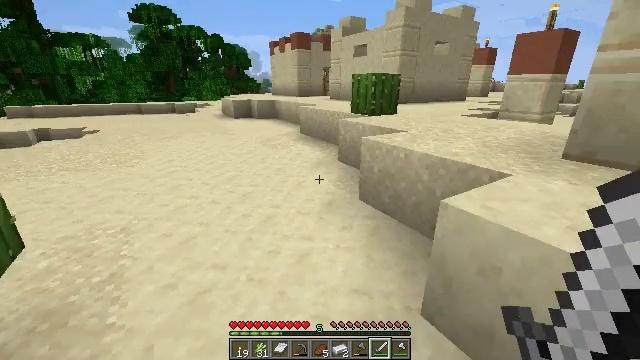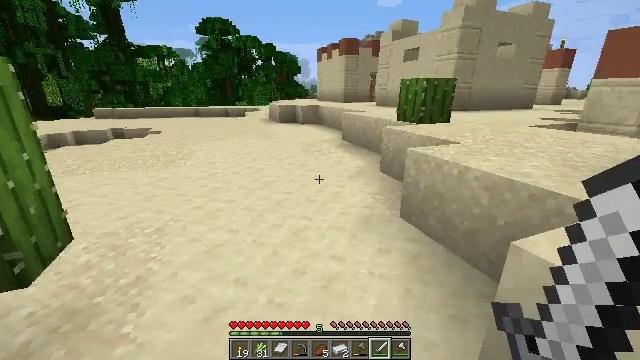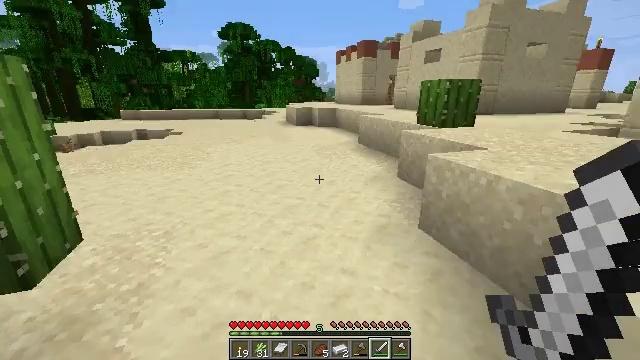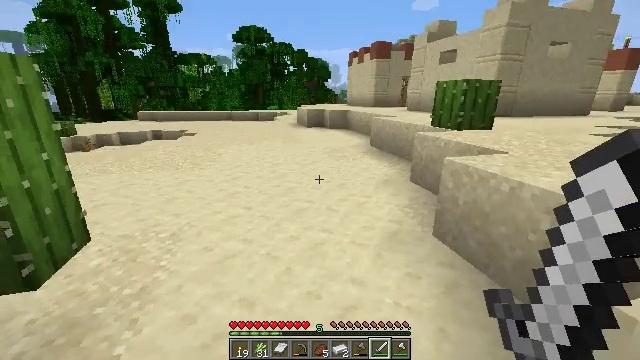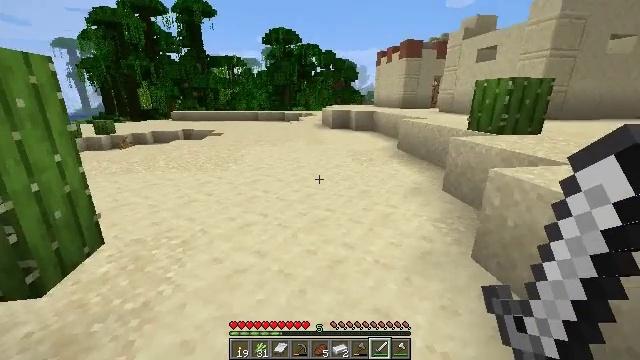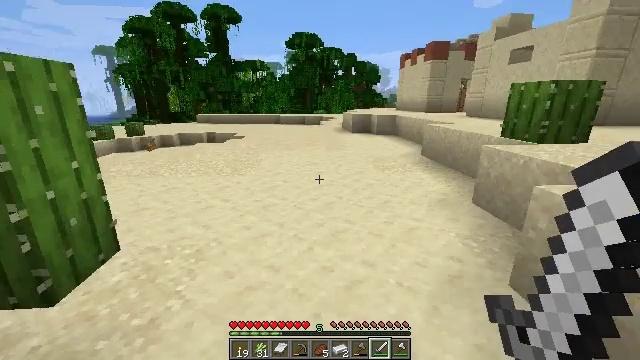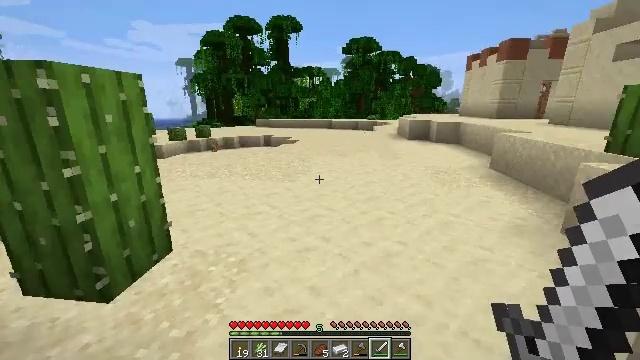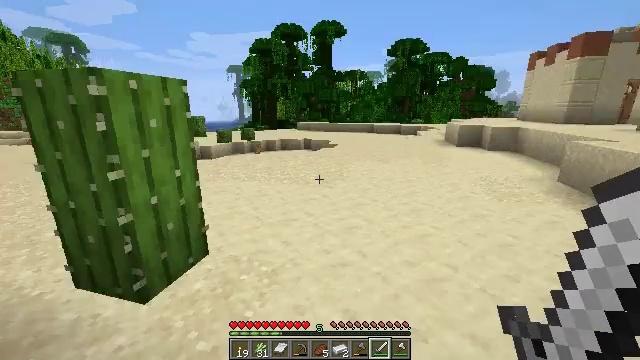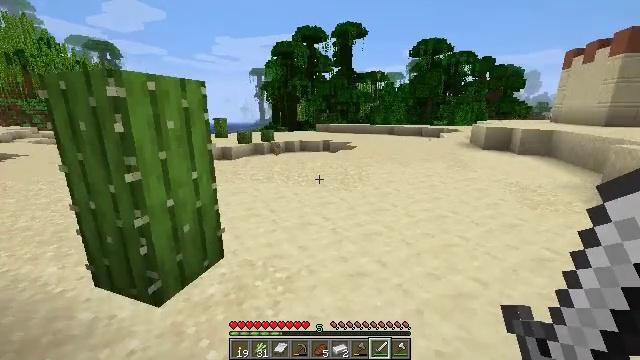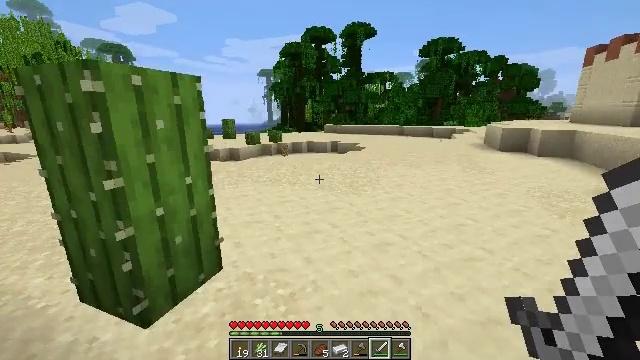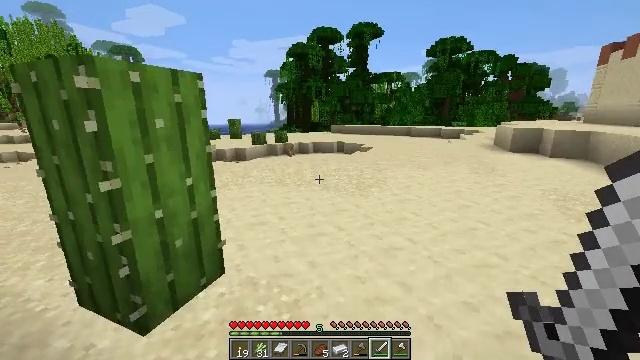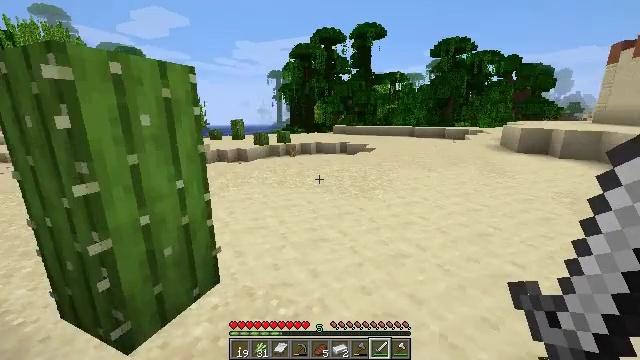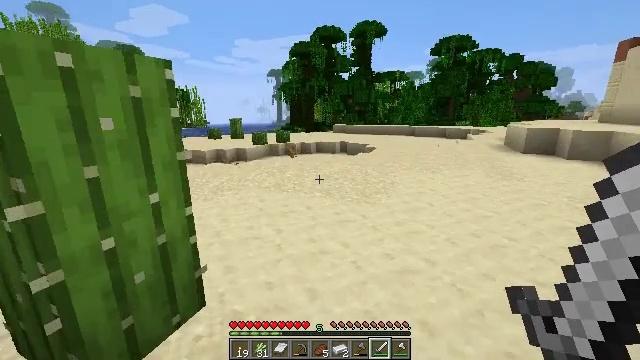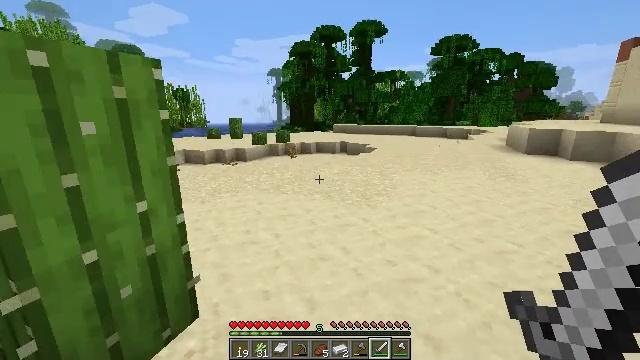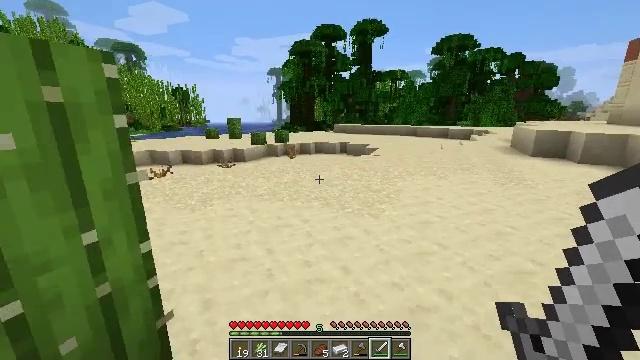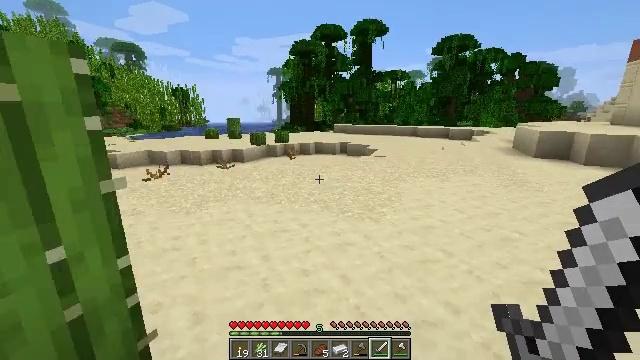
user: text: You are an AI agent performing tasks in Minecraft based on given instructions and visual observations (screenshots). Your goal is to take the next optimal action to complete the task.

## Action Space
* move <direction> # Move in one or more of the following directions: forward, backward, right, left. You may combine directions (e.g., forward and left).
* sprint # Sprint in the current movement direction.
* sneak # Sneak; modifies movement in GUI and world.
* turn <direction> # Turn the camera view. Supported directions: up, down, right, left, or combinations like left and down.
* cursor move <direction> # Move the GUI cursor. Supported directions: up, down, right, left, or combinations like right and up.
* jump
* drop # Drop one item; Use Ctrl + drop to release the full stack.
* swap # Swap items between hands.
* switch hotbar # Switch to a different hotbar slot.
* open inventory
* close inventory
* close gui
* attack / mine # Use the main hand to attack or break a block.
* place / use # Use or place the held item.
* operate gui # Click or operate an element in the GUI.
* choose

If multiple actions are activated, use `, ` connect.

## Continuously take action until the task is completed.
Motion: motion action
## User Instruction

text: Break the smooth sandstone slab to collect it.
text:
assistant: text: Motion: move forward, turn left and up
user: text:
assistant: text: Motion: move forward, turn left
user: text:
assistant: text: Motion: move forward, turn left
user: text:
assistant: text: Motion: move forward, turn left
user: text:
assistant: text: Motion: move forward, turn left
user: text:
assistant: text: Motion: move forward, turn left and up
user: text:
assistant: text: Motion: move forward, turn left
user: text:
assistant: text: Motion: move forward, turn left
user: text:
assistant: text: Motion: move forward, turn left
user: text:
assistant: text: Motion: move forward, turn left
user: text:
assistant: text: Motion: move forward
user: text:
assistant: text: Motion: move forward
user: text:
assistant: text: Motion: move forward
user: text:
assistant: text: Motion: move forward
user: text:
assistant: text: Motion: move forward
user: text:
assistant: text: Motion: move forward
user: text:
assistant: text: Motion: move forward, turn right
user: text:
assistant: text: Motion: move forward, turn right
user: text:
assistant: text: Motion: move forward, turn right and up
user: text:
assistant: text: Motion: move forward, turn right and up
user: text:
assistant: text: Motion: move forward, turn right and up
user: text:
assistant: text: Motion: move forward
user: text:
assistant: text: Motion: move forward
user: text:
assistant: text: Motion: move forward
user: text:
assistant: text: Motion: move forward, turn right
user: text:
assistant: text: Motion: move forward, turn right
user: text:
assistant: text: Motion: move forward, turn right
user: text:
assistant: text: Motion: move forward, turn right
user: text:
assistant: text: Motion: move forward, turn right
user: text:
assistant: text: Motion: move forward, turn right